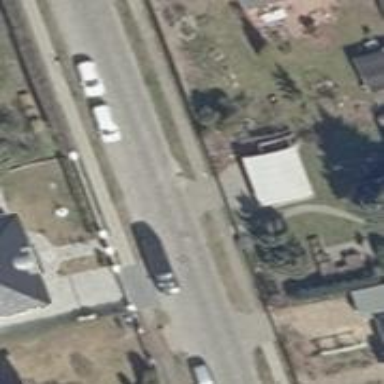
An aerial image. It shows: Residential road with sidewalks on both sides.